Question: I got the component off the Xamarin Component Store and have successfully managed to make a line and bar chart but having a little difficulty with a pie chart.
Code for Pie Chart:
'''
protected override void OnElementChanged(VisualElementChangedEventArgs e)
{
base.OnElementChanged(e);
var view = NativeView;
var graph = new CPTXYGraph
{
Title = "Pie Chart",
TitleTextStyle = new CPTMutableTextStyle
{
FontSize = 50,
Color = CPTColor.GreenColor,
},
};
var plotSpace = (CPTXYPlotSpace)graph.DefaultPlotSpace;
plotSpace.AllowsUserInteraction = true;
graph.ApplyTheme(CPTTheme.ThemeNamed((NSString)"Plain Black"));
graph.PlotAreaFrame.BorderLineStyle.LineColor = CPTColor.BlackColor;
var plot = new CPTPieChart
{
DataSource = new PiePlotDataSource()
};
graph.AddPlot(plot);
view.AddSubview(new CPTGraphHostingView
{
HostedGraph = graph
});
}
'''
Code for Data Source:
'''
class PiePlotDataSource : CPTPieChartDataSource
{
public override int NumberOfRecordsForPlot(CPTPlot plot)
{
return DummyData.Data.Length;
}
public override NSNumber NumberForPlot(CPTPlot plot, CPTPlotField forFieldEnum, uint index)
{
return forFieldEnum == CPTPlotField.PieChartWidth ? DummyData.Data[index] : index;
}
}
'''
All I get is just a white blank screen with a misplaced title that cannot be zoomed or scrolled (I apologize for the big image, I'm not sure how to resize it):

The line and bar charts were implmeneted in a similar manner and they work fine. I have put break points in and checked if it was stopping in anywhere of the code but execution also seemed to be working fine.
The thing that it is not doing however is that the 'PiePlotDataSource' methods are not getting called. I have verified they are getting called in the line and bar charts but for some reason they are not getting called here.
It has taken me several days to just get a few generic graphs working for Android and iOS due to so little documentation. This is the last chart I need to do so I would greatly appreciate any help.
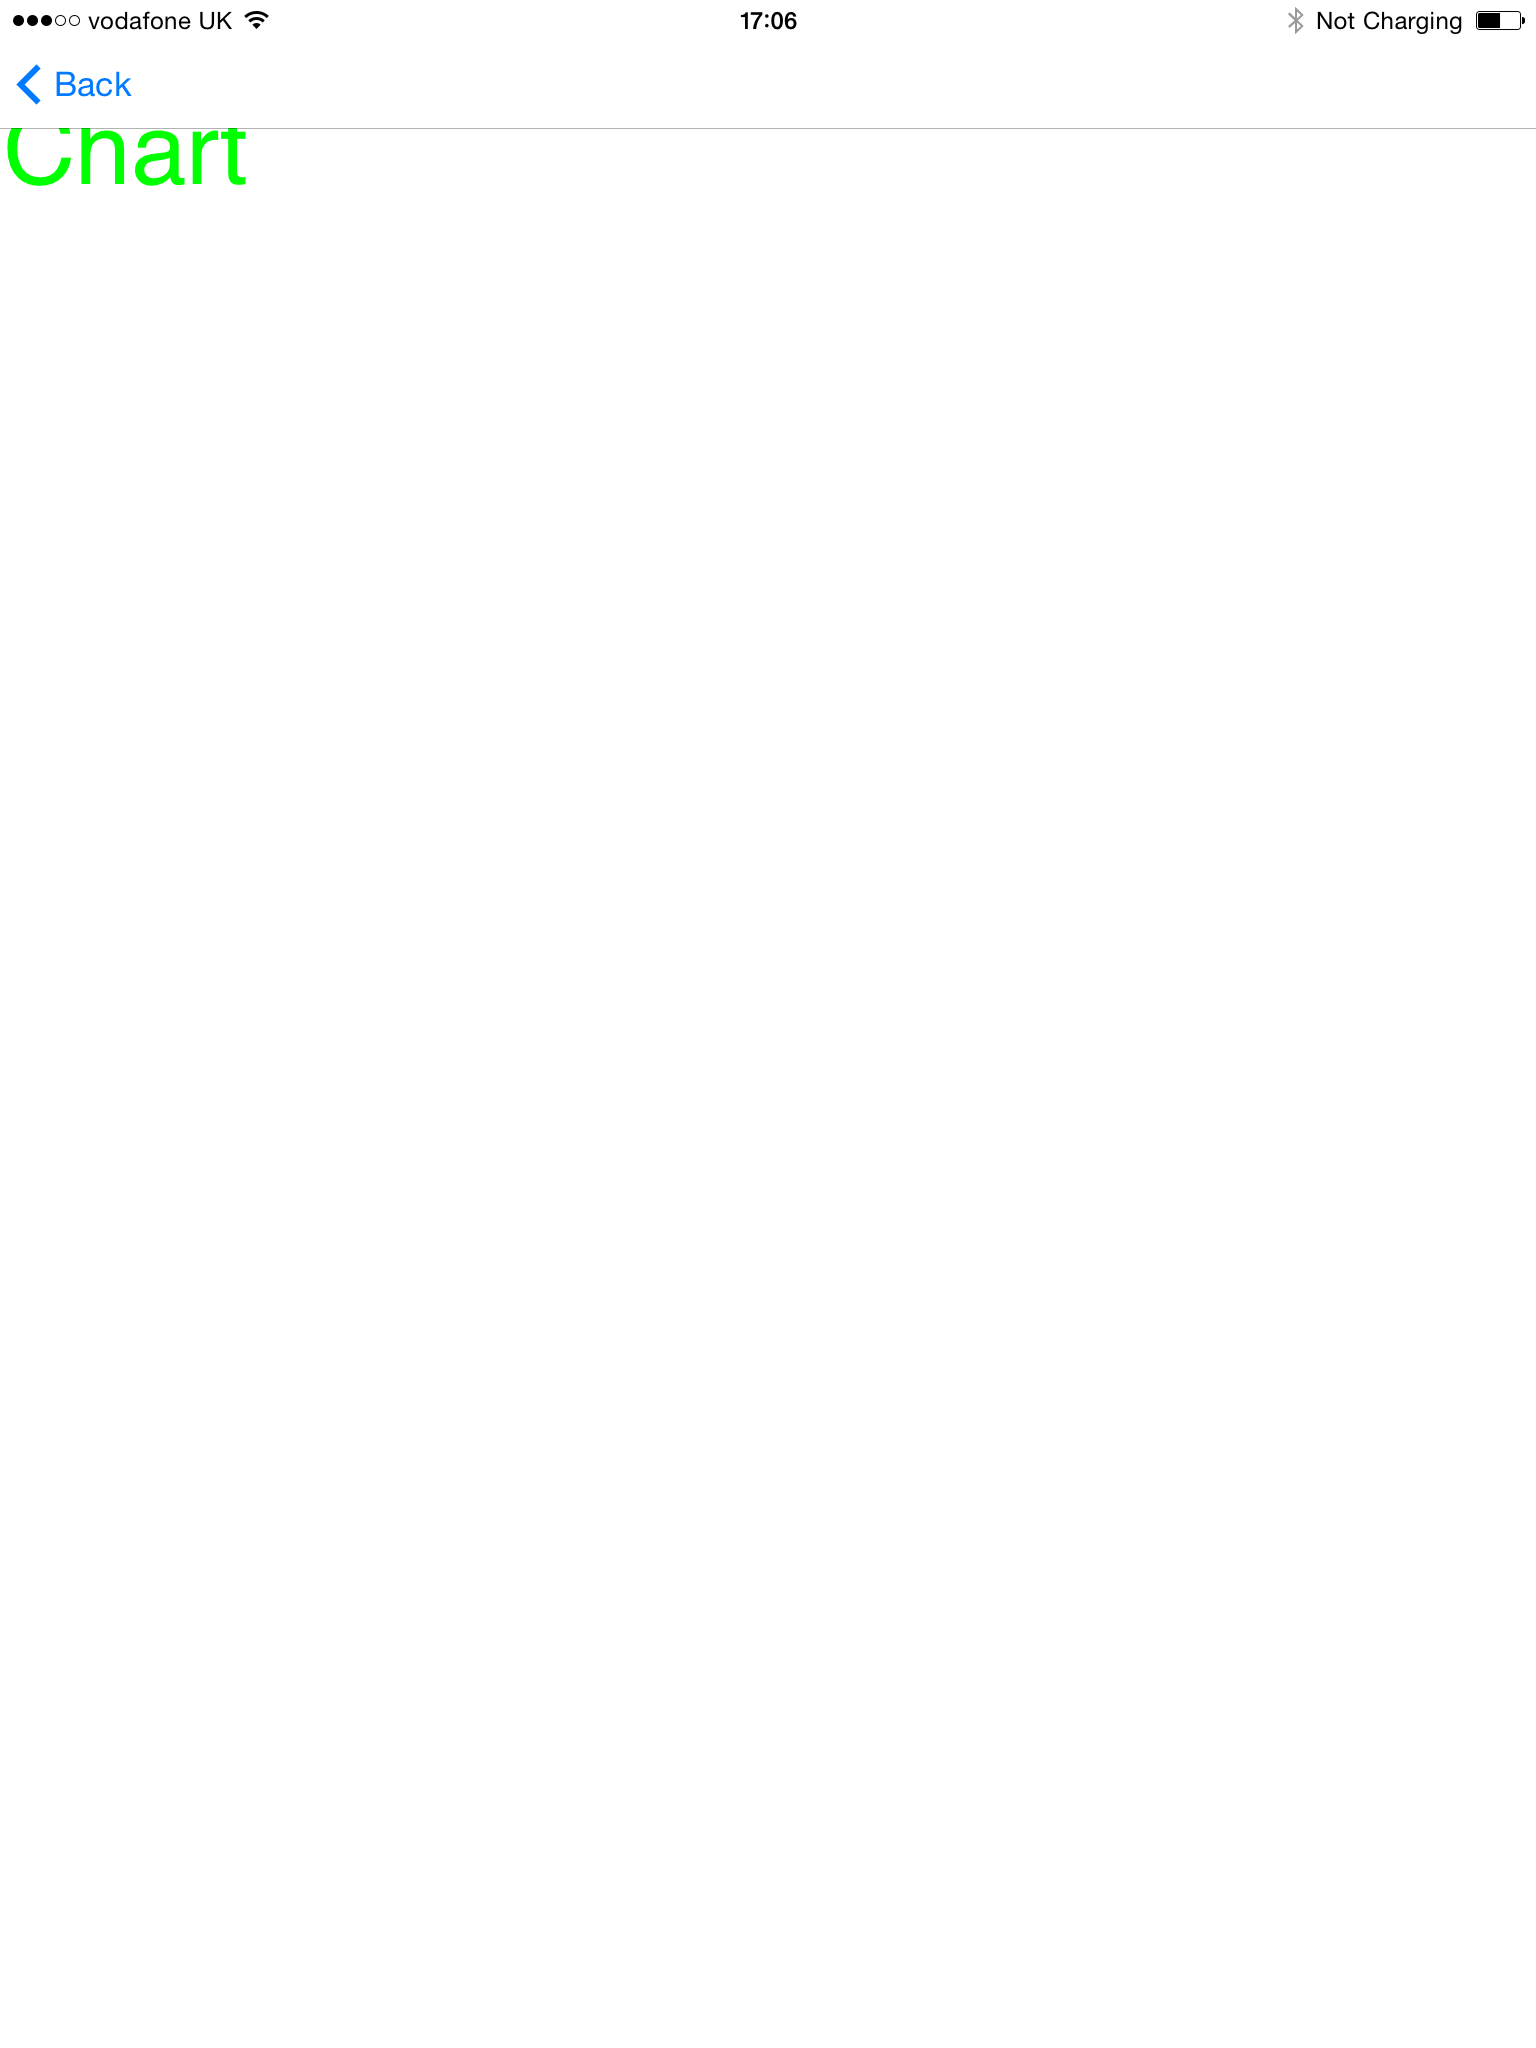
Answer: I have managed to get it working and I am 90% sure what may have been the underlying problem. I originally thought that the order of setting up the host view, graph and plot may have been the problem but it turns out it was not the case.
The revised code is:
'''
protected override void OnElementChanged(VisualElementChangedEventArgs e)
{
base.OnElementChanged(e);
var view = NativeView;
var graph = new CPTXYGraph
{
Title = "Pie Chart",
};
var hostView = new CPTGraphHostingView(view.Bounds);
view.AddSubview(hostView);
var plot = new CPTPieChart
{
DataSource = new PiePlotDataSource(),
PieRadius = hostView.Bounds.Size.Height / 4,
};
graph.AddPlot(plot);
hostView.HostedGraph = graph;
}
'''
What I have changed is that when creating a 'CPTGraphHostingView()', I pass in the parent's 'View.Bounds' as a parameter and then assign the result to the variable 'hostView', which will be used later. I believe this was what was causing the layout problems.
The 'hostView' is then used when setting the 'PieRadius' property of the pie chart. If this property isn't set, the pie chart does not show (only a set of X and Y axes are shown).
In terms of the 'PiePlotDataSource' methods not being called, a simple clean and rebuild fixed that problem. The updated code for its 'NumberForPlot()' method is here:
'''
public override NSNumber NumberForPlot(CPTPlot plot, CPTPlotField forFieldEnum, uint index)
{
return forFieldEnum == CPTPlotField.BarLocation ? DummyData.Data[index] : index;
}
'''
Notice that I am comparing 'forFieldEnum' to 'CPTPlotField.BarLocation' instead of 'CPTPlotField.PieChartWidth'. This was because I put some break points in and stepped through the method, only to find that 'forFieldEnum' was always 'CPTPlotField.BarLocation'. I believe this is a binding error of some sort to the Xamarin CorePlot Compoenent.